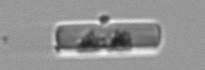
Label: Guinardia_delicatula